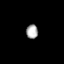
Tissue: prostate
Cell type: T cells
Senescence score: 0.7127
Nuclear area (px): 162
Mean DAPI intensity: 171.951